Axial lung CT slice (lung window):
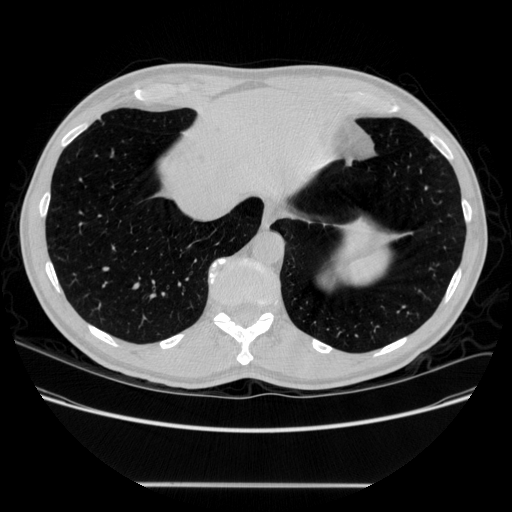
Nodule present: yes
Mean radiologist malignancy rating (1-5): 2